【题型】填空题　【知识点】函数　【难度】medium
已知 $f(x) = |x^2 - 4x|$. 若任取 $x_1, x_2 \in \left[m, m + \frac{3}{2}\right]$，均有 $f(x_1 - 2) \le f(x_2)$ 成立，则实数 $m$ 的取值范围是\underline{\qquad\qquad}.
【解答】
【答案】 $\left[ \frac{9-\sqrt{15}}{4}, \frac{3}{2} \right] \cup [3+\sqrt{3}, +\infty)$

【详解】 原题等价于存在 $x_1, x_2 \in \left[m, m+\frac{3}{2}\right]$，使得 $f(x_1 - 2)_{\max} \le f(x_2)_{\min}$.

在同一坐标系中画出 $y = f(x)$，$y = f(x - 2)$ 图象，

如图，当 $m \ge 3 + \sqrt{3}$ 时，显然成立.

当 $m < 3 - \sqrt{3}$ 或 $\frac{3}{2} < m < 3 + \sqrt{3}$ 时，显然不成立.

下面讨论 $3 - \sqrt{3} \le m \le \frac{3}{2}$ 时. 令 $f(x) = |x^2 - 4x|$，$g(x) = |(x-2)^2 - 4(x-2)| = |x^2 - 8x + 12|$.

当 $x \in \left[m, m + \frac{3}{2}\right]$ 时，$f(x) = 4x - x^2$，对称轴 $x=2$，区间中点 $m + \frac{3}{4} > 2$，

所以 $f(x)_{\min} = f\left(m + \frac{3}{2}\right) = 4\left(m + \frac{3}{2}\right) - \left(m + \frac{3}{2}\right)^2$.

又 $g(x)$ 在 $[m, 2]$ 单调递减，在 $\left[2, m + \frac{3}{2}\right]$ 单调递增，所以 $g(x)_{\max} = \max\left\{ g(m), g\left(m + \frac{3}{2}\right) \right\}$

$= \max\left\{ m^2 - 8m + 12, -\left(m + \frac{3}{2}\right)^2 + 8\left(m + \frac{3}{2}\right) - 12 \right\}$，

所以 $\begin{cases}
4\left(m + \frac{3}{2}\right) - \left(m + \frac{3}{2}\right)^2 \ge m^2 - 8m + 12 \\
4\left(m + \frac{3}{2}\right) - \left(m + \frac{3}{2}\right)^2 \ge -\left(m + \frac{3}{2}\right)^2 + 8\left(m + \frac{3}{2}\right) - 12
\end{cases} \Rightarrow \frac{9-\sqrt{15}}{4} \le m \le \frac{3}{2}$，

综上，$m \in \left[ \frac{9-\sqrt{15}}{4}, \frac{3}{2} \right] \cup [3+\sqrt{3}, +\infty)$

故答案为：$\left[ \frac{9-\sqrt{15}}{4}, \frac{3}{2} \right] \cup [3+\sqrt{3}, +\infty)$

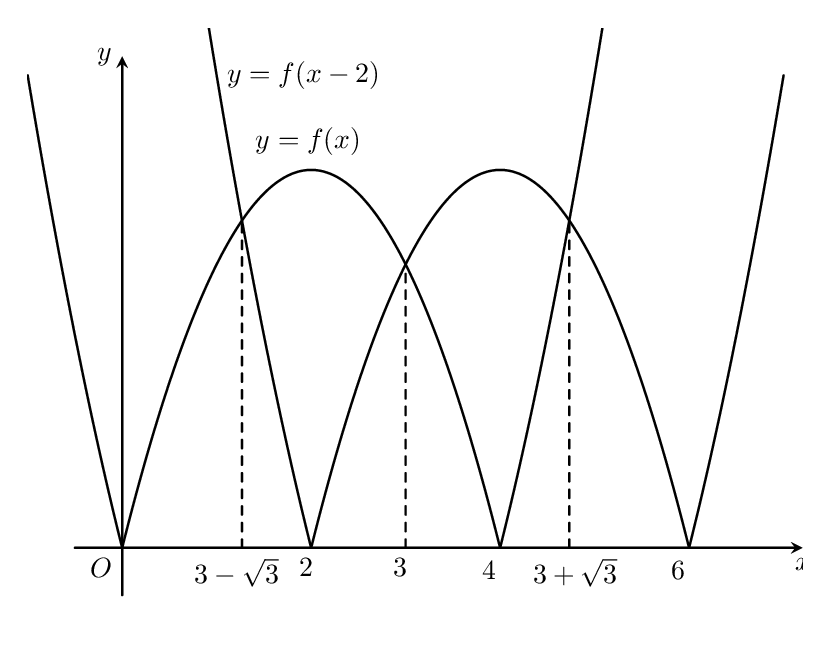